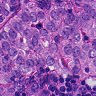
Metastatic tissue present: yes